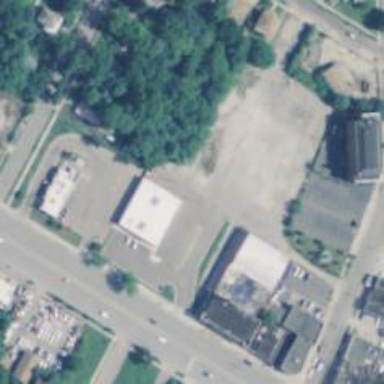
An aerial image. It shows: Retail area.